三年级 · 算术
笔算, 带“*”题要验算。

$$
615 \div 3=\quad * 610 \div 3=\quad 34 \times 21=\quad * 79 \times 15=
$$
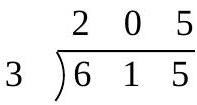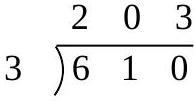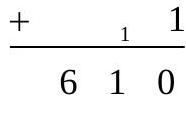
答案: 205; 203......1; 714; 1185

【分析】两位数乘两位数, 先用第二个乘数的个位上的数去乘第一个乘数, 得数的末尾和个位对齐,再用第二个乘数的十位去乘第一个乘数, 得数的末尾和十位对齐, 然后将两次的积相加即可; 三位数除以一位数, 先用被除数的百位上的数去除, 如果百位上的数大于除数, 商就在百位, 如果小于, 商就在十位, 每次所得的余数一定要比除数小, 据此解答。

【详解】 $615 \div 3=205$

$$
610 \div 3=203 \cdots \cdots \cdot 1
$$

6
$2 \begin{array}{lll}2 & 0 & 3\end{array}$
$\frac{6}{10}$ 验算:
$\begin{array}{r}\times \quad 3 \\ \hline 609\end{array}$
$\frac{9}{1}$

$34 \times 21=714$

$79 \times 15=1185$

$\begin{array}{r}34 \\ \times \quad 21 \\ \hline 34\end{array}$

$\begin{array}{r}79 \\ \times \quad 15 \\ \hline 395 \text { 验算 }\end{array}$

15 \begin{tabular}{rrrr}
& & 7 & 9 \\
\hline 1 & 1 & 8 & 5 \\
1 & 0 & 5 & \\
\hline & 1 & 3 & 5 \\
& 1 & 3 & 5 \\
\hline & & & 0
\end{tabular}